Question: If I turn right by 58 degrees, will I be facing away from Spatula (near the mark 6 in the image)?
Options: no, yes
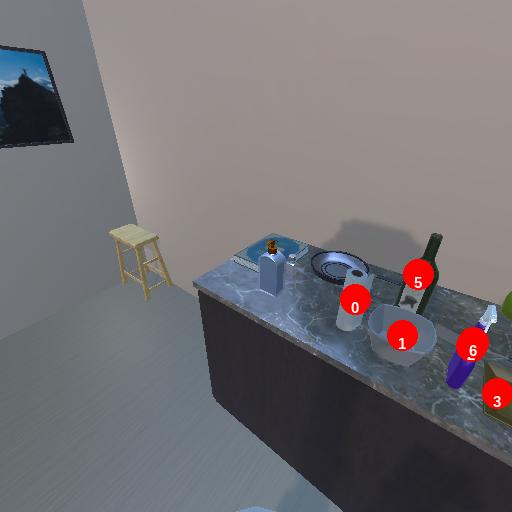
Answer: no